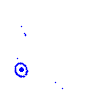
Particle: electron